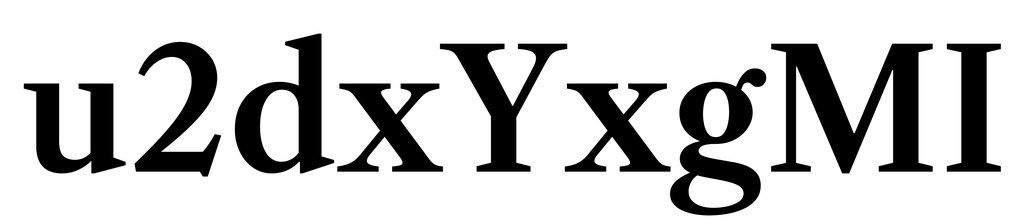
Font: LibreCaslonText_SemiBold